Field crop: tomato
Growth stage: 1
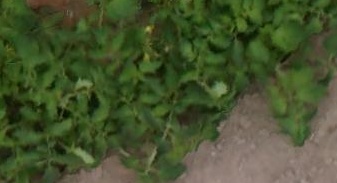
Species: tomato